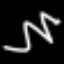
Label: squiggle